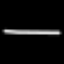
Label: line